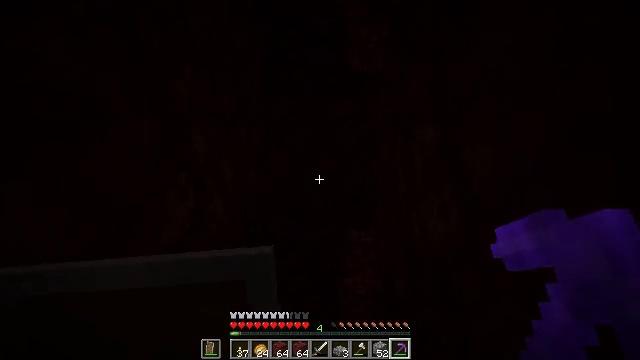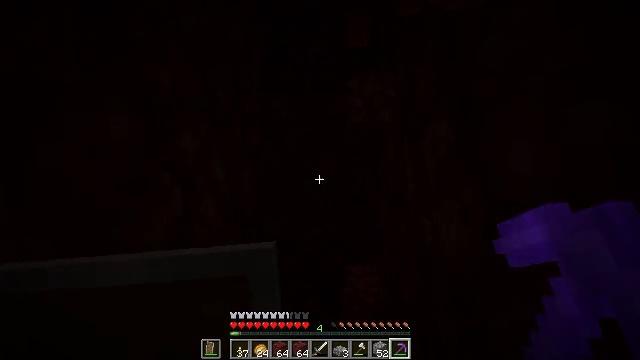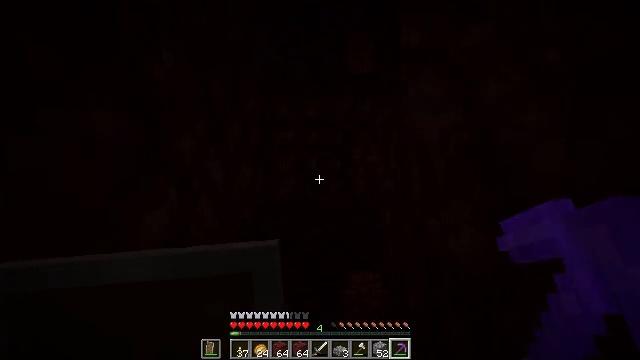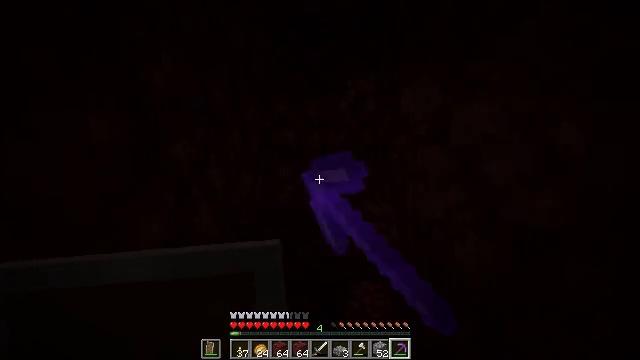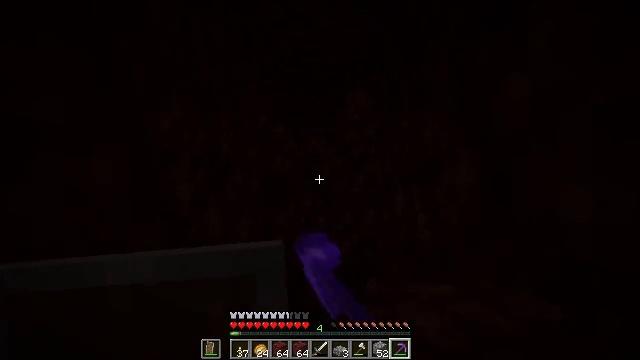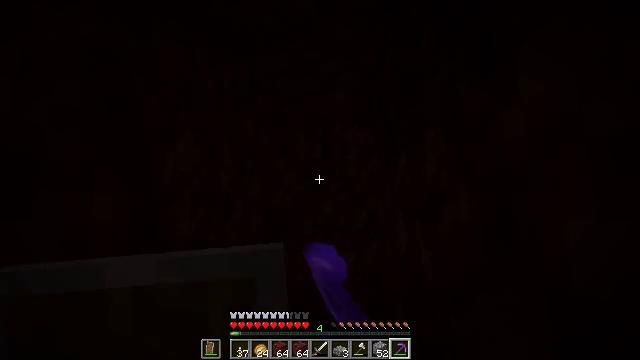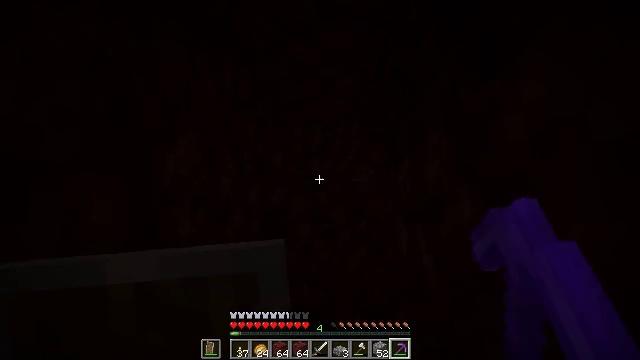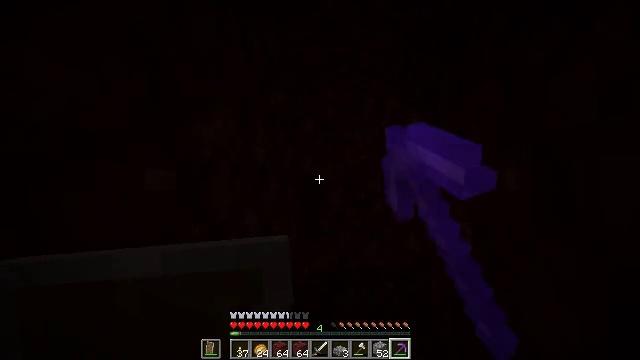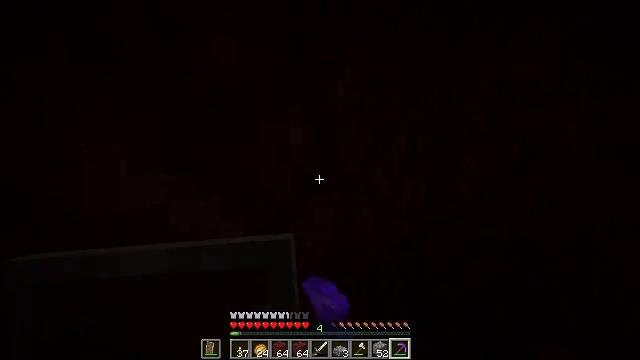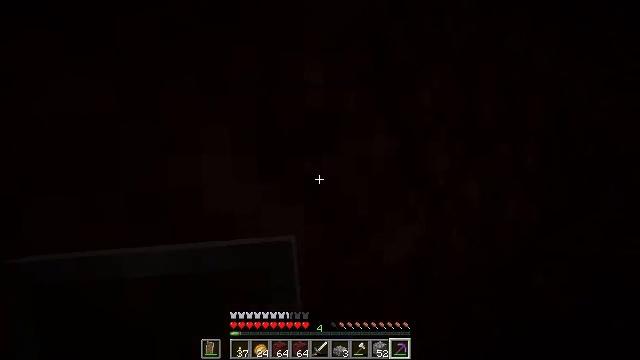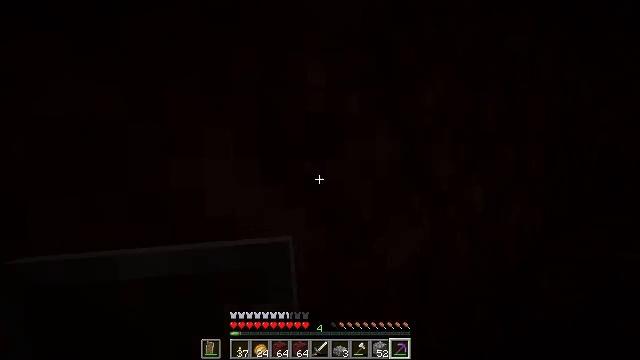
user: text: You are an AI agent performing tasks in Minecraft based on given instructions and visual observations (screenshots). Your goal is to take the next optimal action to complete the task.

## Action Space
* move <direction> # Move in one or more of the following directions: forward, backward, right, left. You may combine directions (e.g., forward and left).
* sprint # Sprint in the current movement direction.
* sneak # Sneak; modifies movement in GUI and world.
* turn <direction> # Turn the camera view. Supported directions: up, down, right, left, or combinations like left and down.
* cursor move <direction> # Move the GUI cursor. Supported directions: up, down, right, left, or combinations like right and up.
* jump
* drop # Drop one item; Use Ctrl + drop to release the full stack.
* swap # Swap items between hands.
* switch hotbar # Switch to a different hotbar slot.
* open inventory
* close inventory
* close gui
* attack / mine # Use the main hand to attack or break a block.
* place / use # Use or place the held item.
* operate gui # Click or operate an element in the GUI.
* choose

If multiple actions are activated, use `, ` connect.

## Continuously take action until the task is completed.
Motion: motion action
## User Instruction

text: Attack the netherrack to gather it.
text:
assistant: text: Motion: no_op
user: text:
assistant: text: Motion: attack / mine
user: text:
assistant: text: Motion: turn up, attack / mine
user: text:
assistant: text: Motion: turn up, attack / mine
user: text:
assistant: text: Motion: turn up, attack / mine
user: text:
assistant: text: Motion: turn up, attack / mine
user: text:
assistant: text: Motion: turn left and down
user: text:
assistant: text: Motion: turn left and down
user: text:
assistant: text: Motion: turn left and up
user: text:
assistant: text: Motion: no_op
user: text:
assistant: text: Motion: no_op